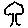
Label: tree